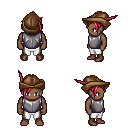
a pixel art fantasy rpg character, male body template, human, dark skin, steel chest armor, white pants, ruby red pixie cut hairstyle, leather cap, brown shoes, four views (front, back, left, right), 2x2 character sprite sheet, small pixel art, hard edges, no anti-aliasing